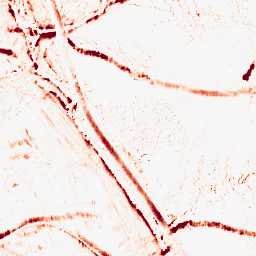
Category: morphological
Decomposition family: morphological_ellipse
Decomposition parameters: operation: opening
width: 10
height: 5
Upsampling method: sinc_blackman
Upsampling parameters: scale: 2
kernel_size: 4
Upsampling scale: 2